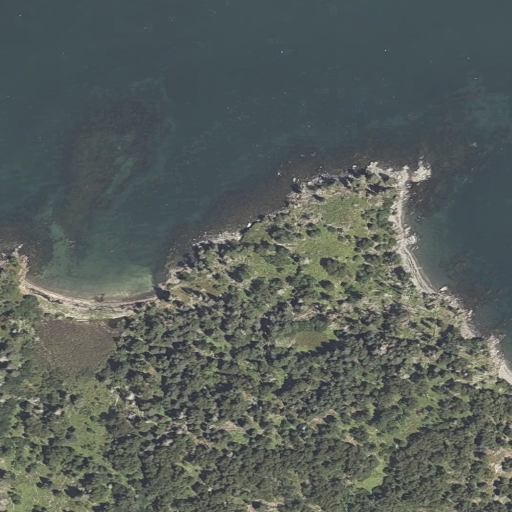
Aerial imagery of cape in Maine named Thayer Point containing open water, evergreen forest, mixed forest, and herbaceous wetlands